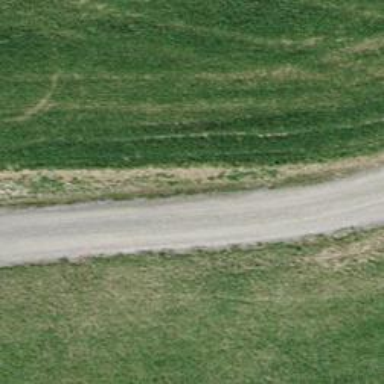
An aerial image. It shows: Track with pebblestone surface. The track type is grade2.